Field crop: maize
Growth stage: 2
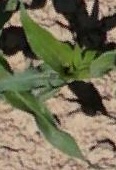
Species: maize